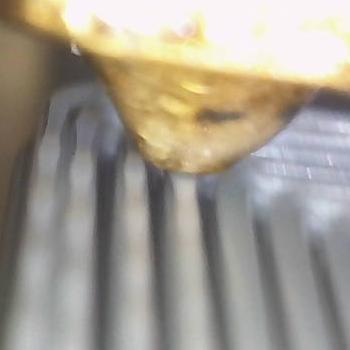
Flow rate: 48%